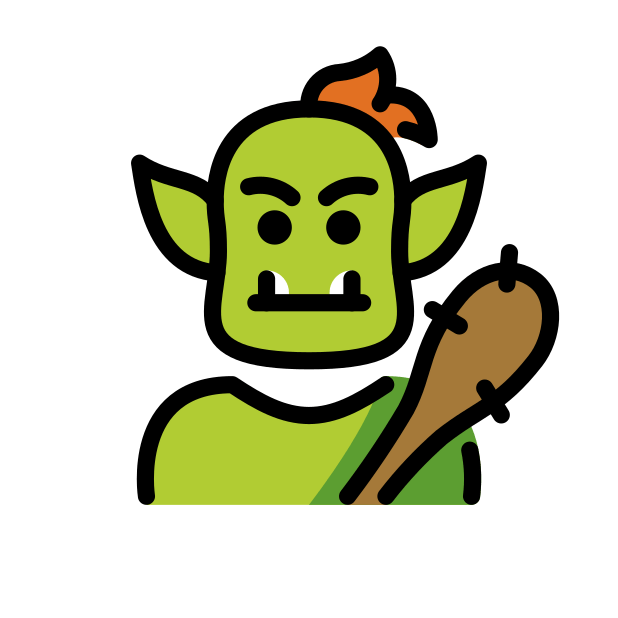
troll